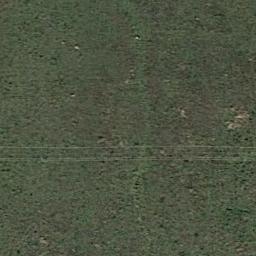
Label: meadow